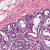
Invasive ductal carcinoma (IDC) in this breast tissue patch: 0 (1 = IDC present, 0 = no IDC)